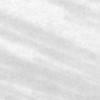
Label: change